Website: home-depot
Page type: billing-address
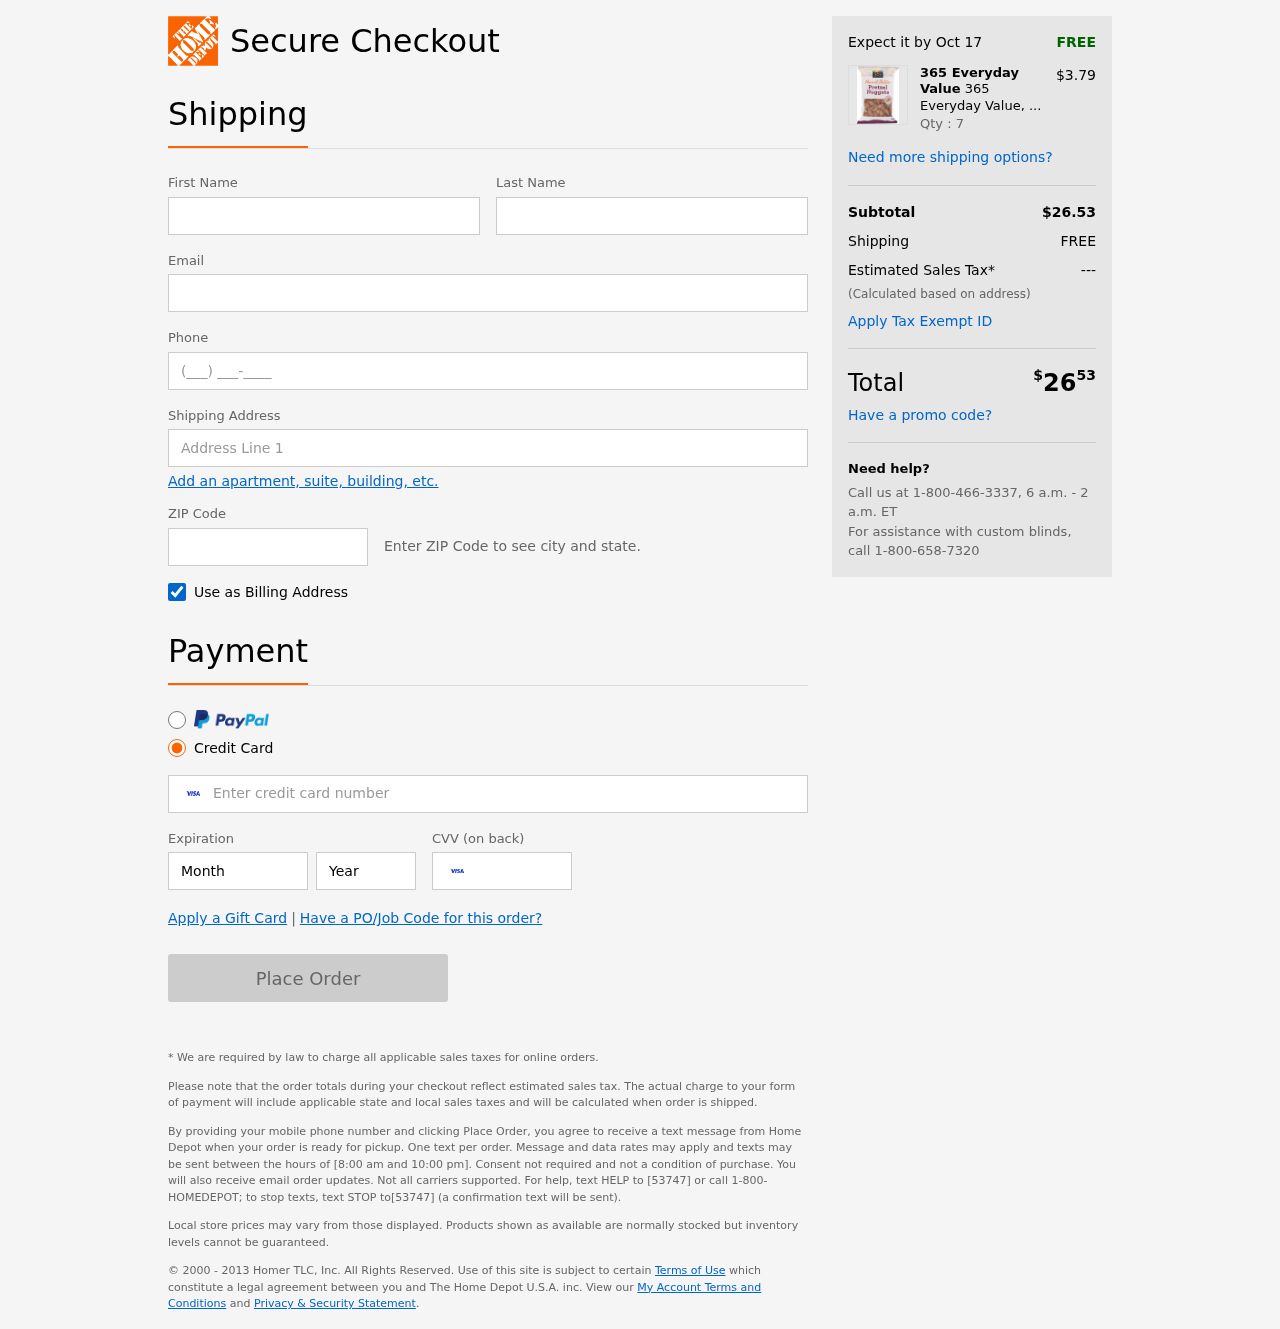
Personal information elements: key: PII_FIRSTNAME
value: Brandi
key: PII_LASTNAME
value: Mclaughlin
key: PII_EMAIL
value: brandimclaughlin@yahoo.com
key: PII_PHONE
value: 5248129797
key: PII_STREET
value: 25175 Taylor Course
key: PII_POSTCODE
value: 08930
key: PII_CARD_NUMBER
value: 4698 9910 1486 5249
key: PII_CARD_EXPIRY_MONTH
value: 02
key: PII_CARD_CVV
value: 320
Product elements: key: PRODUCT1_BRAND
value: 365 Everyday Value
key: PRODUCT1_NAME
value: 365 Everyday Value, Pretzel Nuggets, Peanut Butter, 10 oz
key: PRODUCT1_PRICE
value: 3.79
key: PRODUCT1_QUANTITY
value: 7
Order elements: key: ORDER_DELIVERY_DATE
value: Oct 17
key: ORDER_SUBTOTAL
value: $26.53
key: ORDER_SHIPPING_COST
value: FREE
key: ORDER_TAX
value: ---
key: ORDER_TOTAL2
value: $2653